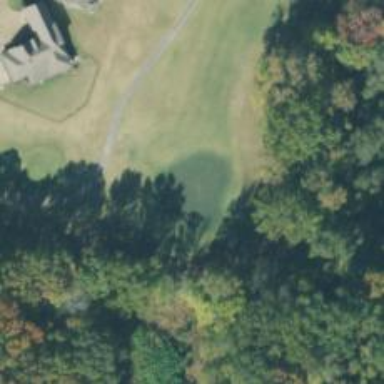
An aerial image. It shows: View of golf hole.